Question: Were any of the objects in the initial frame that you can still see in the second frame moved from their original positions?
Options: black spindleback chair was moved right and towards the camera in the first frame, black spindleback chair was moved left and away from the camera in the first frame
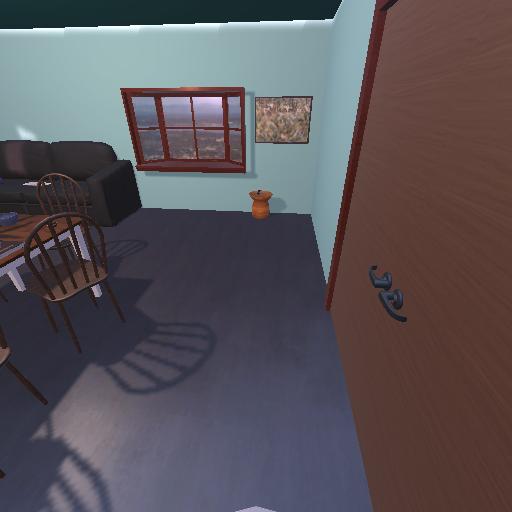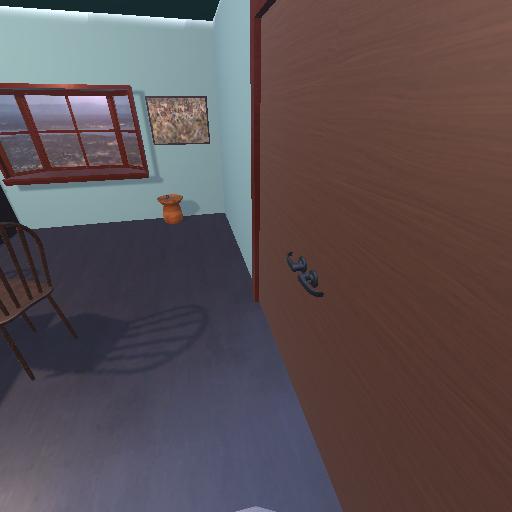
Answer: black spindleback chair was moved right and towards the camera in the first frame